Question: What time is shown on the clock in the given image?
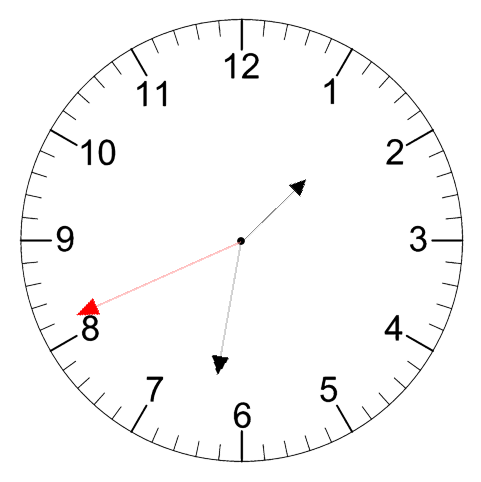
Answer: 01:31:41